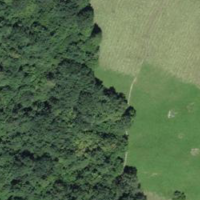
EUNIS habitat code: 32
Species observed at this site:
Plantago media